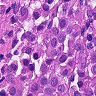
Metastatic tissue present: yes